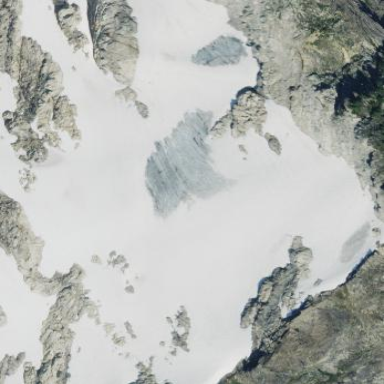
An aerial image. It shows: Stunning view of glacier.